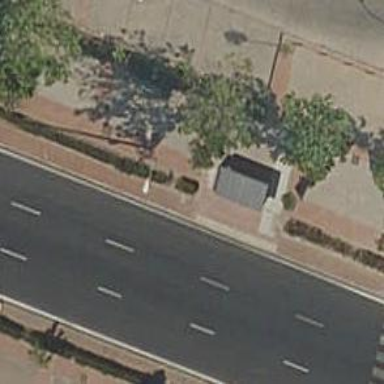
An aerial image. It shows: Bus stop with platform for public transport.